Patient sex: M
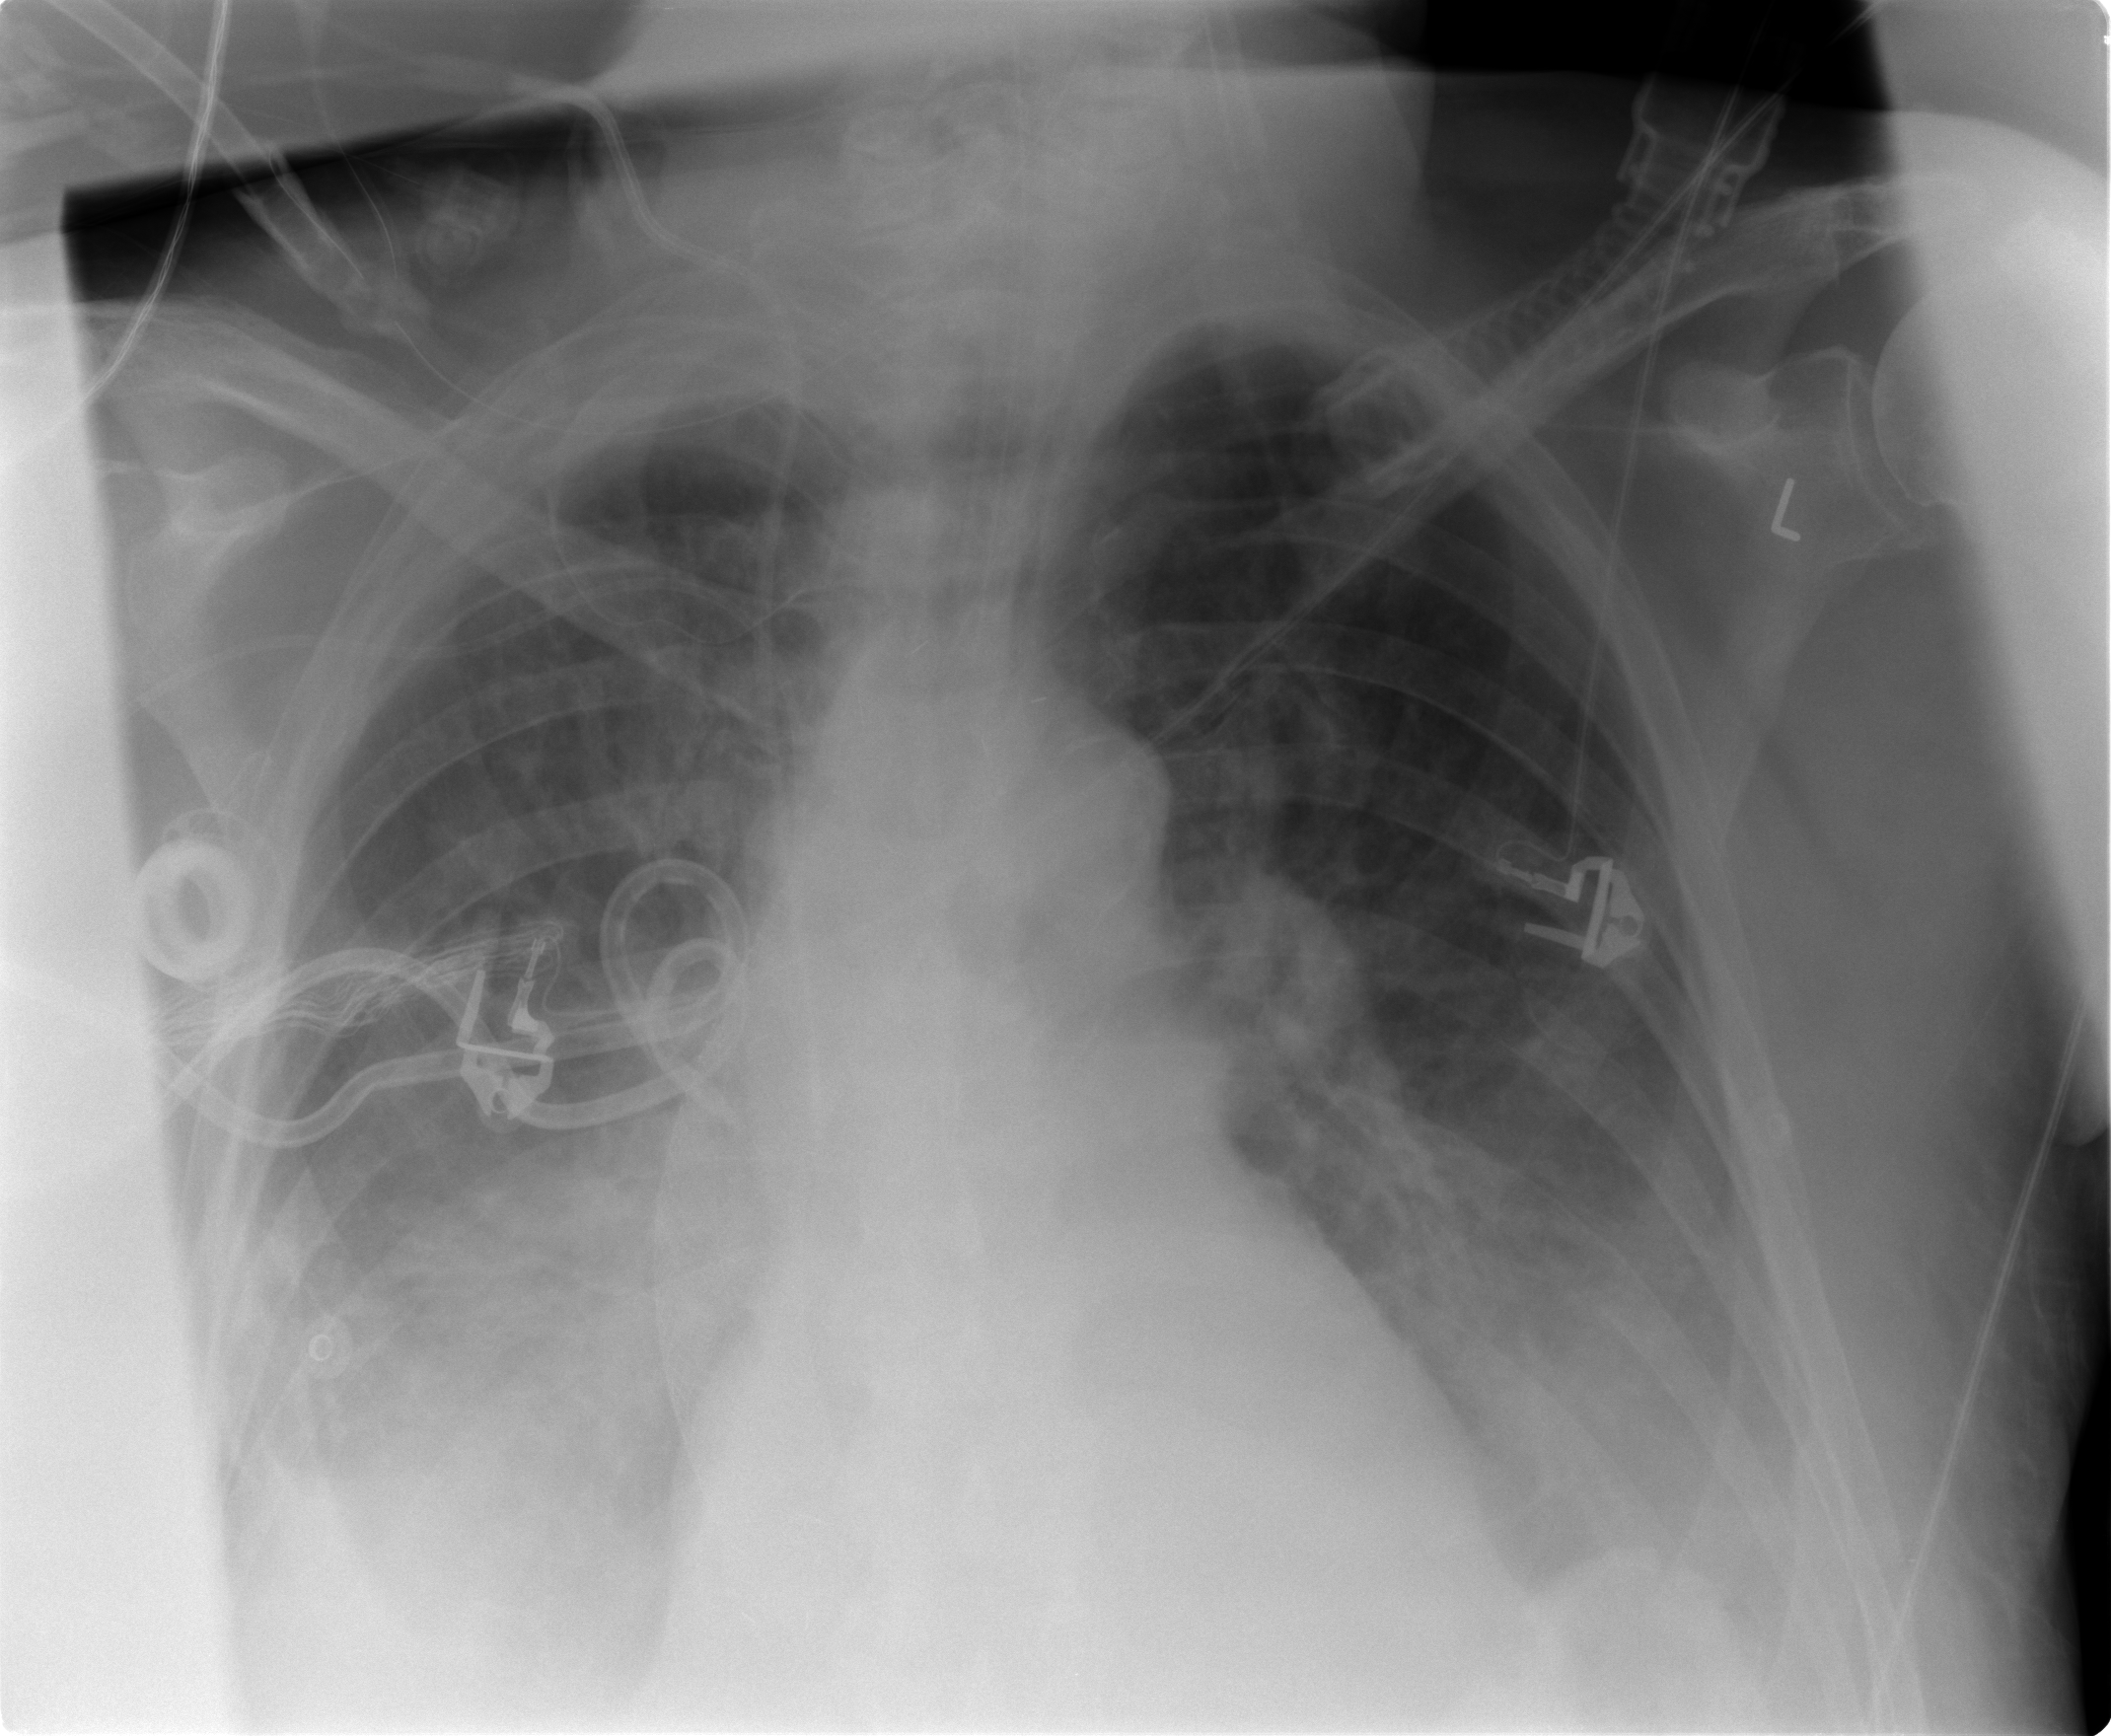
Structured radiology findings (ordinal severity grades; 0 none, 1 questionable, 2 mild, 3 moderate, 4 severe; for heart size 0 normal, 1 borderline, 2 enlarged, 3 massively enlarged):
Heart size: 0
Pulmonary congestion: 0
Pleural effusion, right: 3
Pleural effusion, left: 2
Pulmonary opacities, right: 2
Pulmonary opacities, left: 1
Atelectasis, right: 3
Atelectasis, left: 2